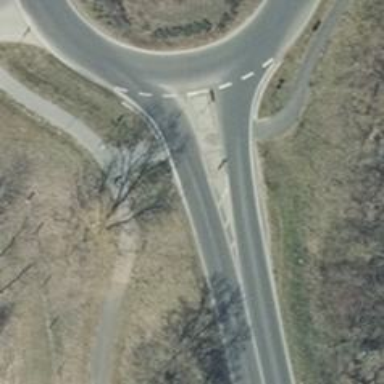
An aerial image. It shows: Road with "give way" sign.